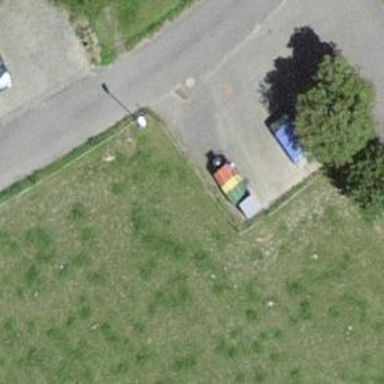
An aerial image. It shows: Recycling container in the area designated for recycling.